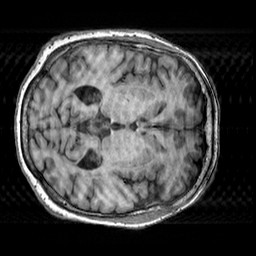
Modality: T1w
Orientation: axial
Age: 65
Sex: female
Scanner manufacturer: siemens
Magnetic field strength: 3 T
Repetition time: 2.3 s
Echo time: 0.00303 s